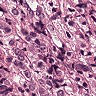
Metastatic tissue present: yes